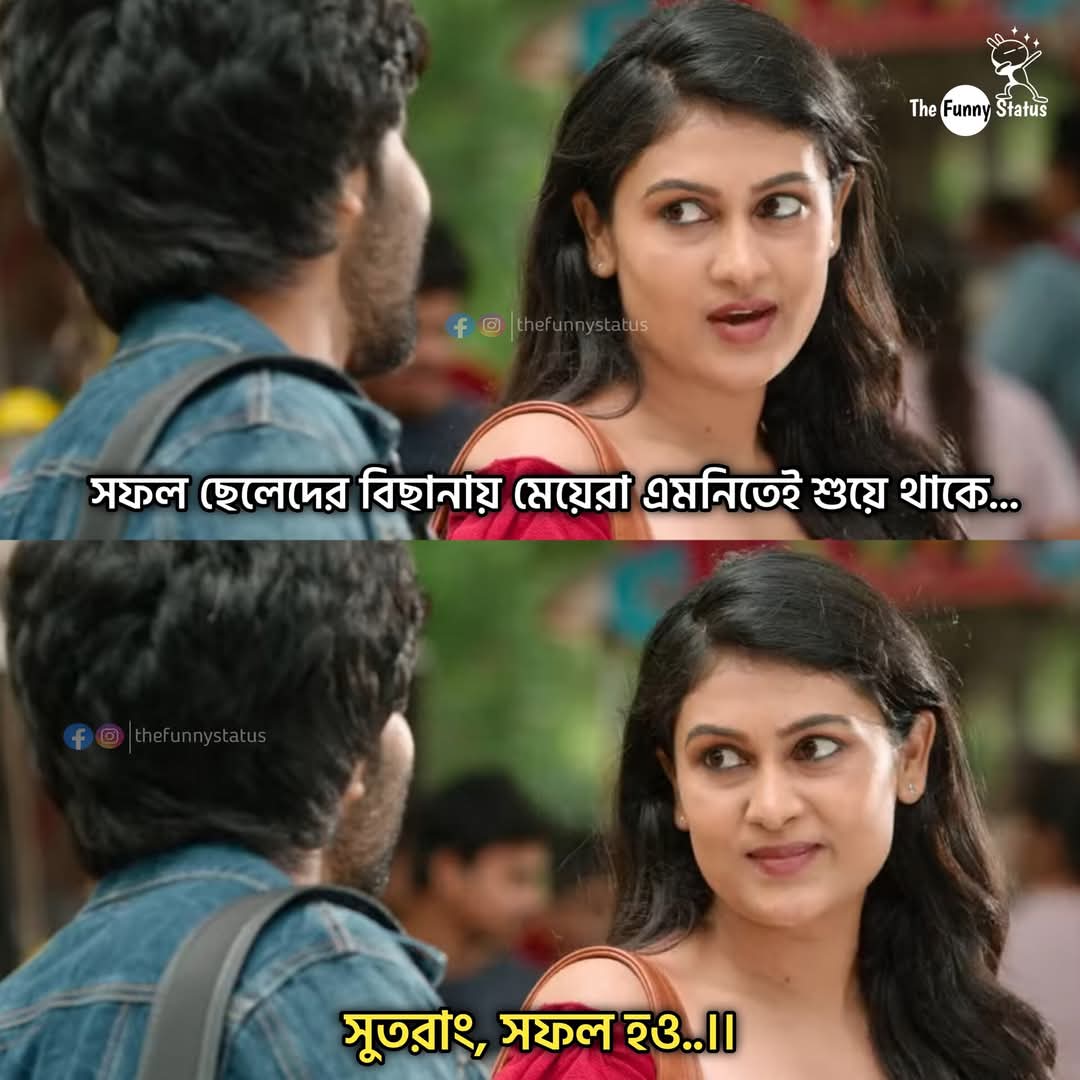
Text: সফল ছেলেদের বিছানায় মেয়েরা এমনিতেই শুয়ে থাকে...
সুতরাং, সফল হও..।।
Label: Hate
Hate category: Personal Offence
Targeted group: Individual